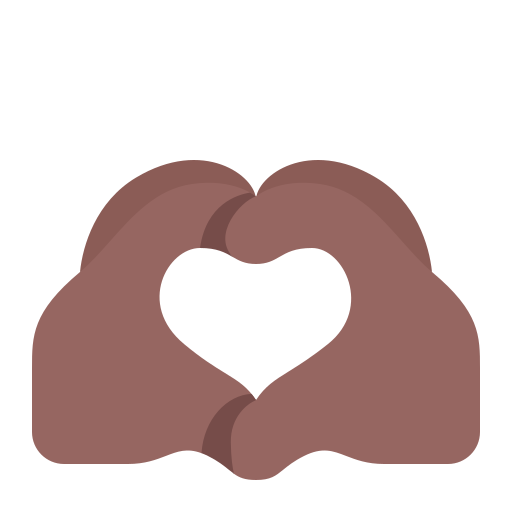
heart hands flat  dark